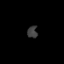
Tissue: prostate
Cell type: T cells
Senescence score: 0.7174
Nuclear area (px): 119
Mean DAPI intensity: 60.084